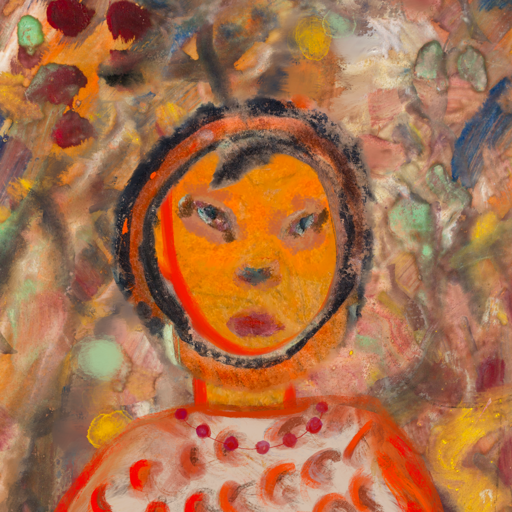
Background: Mother_And_Son_Mother, Head And Neck Front: Sisters, Face Front: Boggyland, Bust: Rupkatha, Hair Front: Childish, Head Accessory: Blank, Second Necklace: Blank, Necklace: Irani_3, Baby: Blank